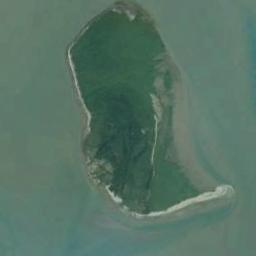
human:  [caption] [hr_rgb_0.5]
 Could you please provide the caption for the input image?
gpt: The island of approximately rectangular shape is surrounded by turquoise water, And the island’s green vegetation flourishes .

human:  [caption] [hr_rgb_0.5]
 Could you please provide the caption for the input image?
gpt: The island with dense vegetation is surrounded by green waters .

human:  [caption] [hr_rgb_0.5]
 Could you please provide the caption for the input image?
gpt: The islands are mostly green .

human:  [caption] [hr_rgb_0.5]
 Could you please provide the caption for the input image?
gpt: There are many trees on the island .

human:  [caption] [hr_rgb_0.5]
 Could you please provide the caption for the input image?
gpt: The green island is surrounded by green water .